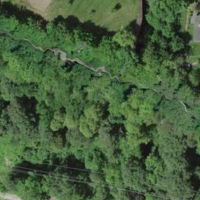
EUNIS habitat code: 44
Species observed at this site:
Cornus sanguinea
Salvia pratensis